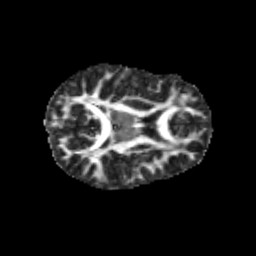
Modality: FA
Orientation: axial
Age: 12
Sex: female
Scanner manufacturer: siemens
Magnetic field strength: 3 T
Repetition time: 3.8 s
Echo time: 0.07 s